Interaction volume radius: 5 \u00c5
Interaction volume height: 10 \u00c5
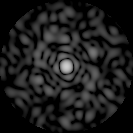
Disorder parameter: 0.8656